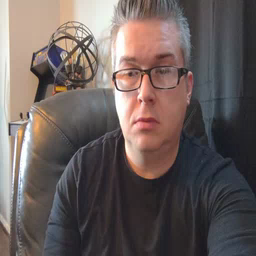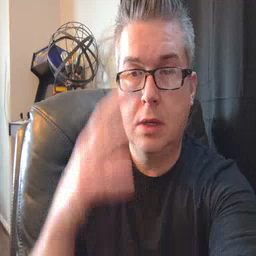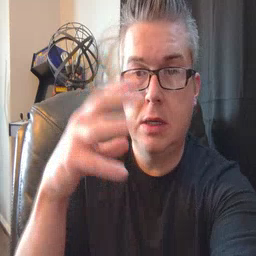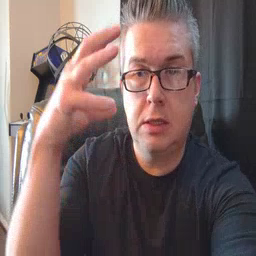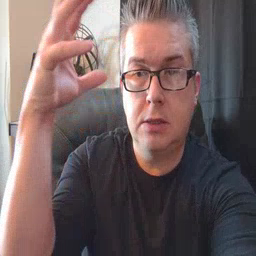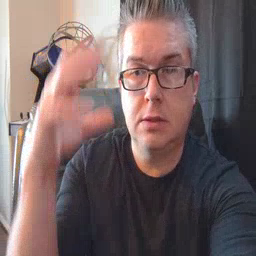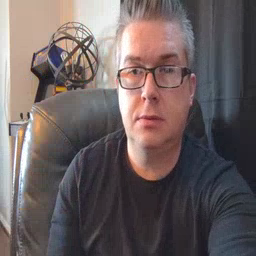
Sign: cloud